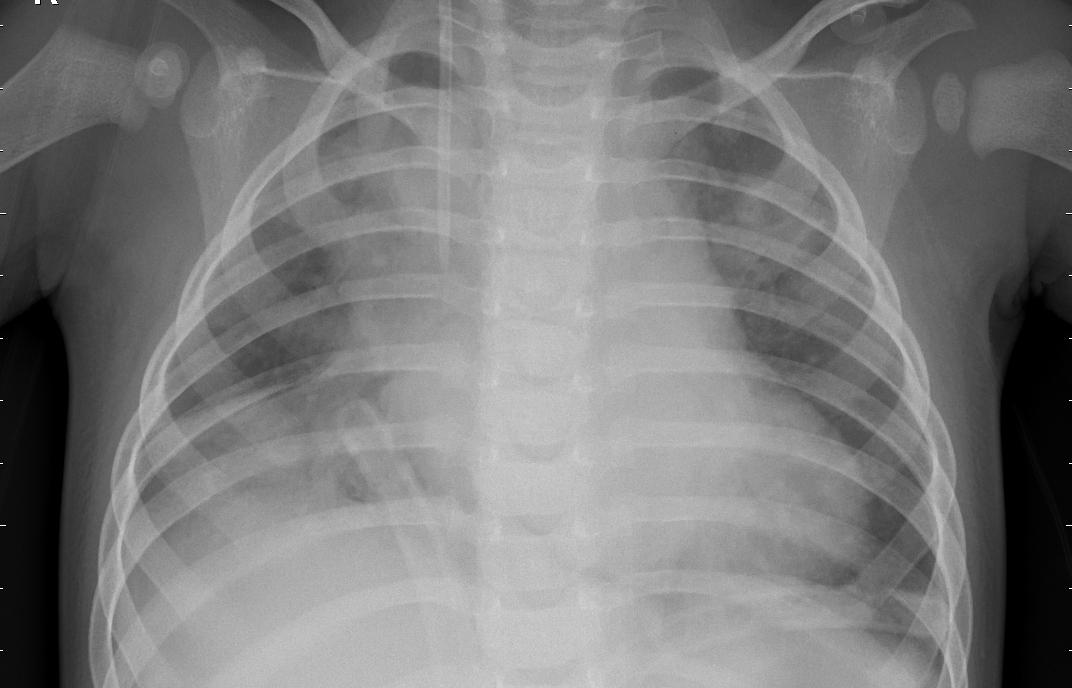
Diagnosis: PNEUMONIA